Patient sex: M
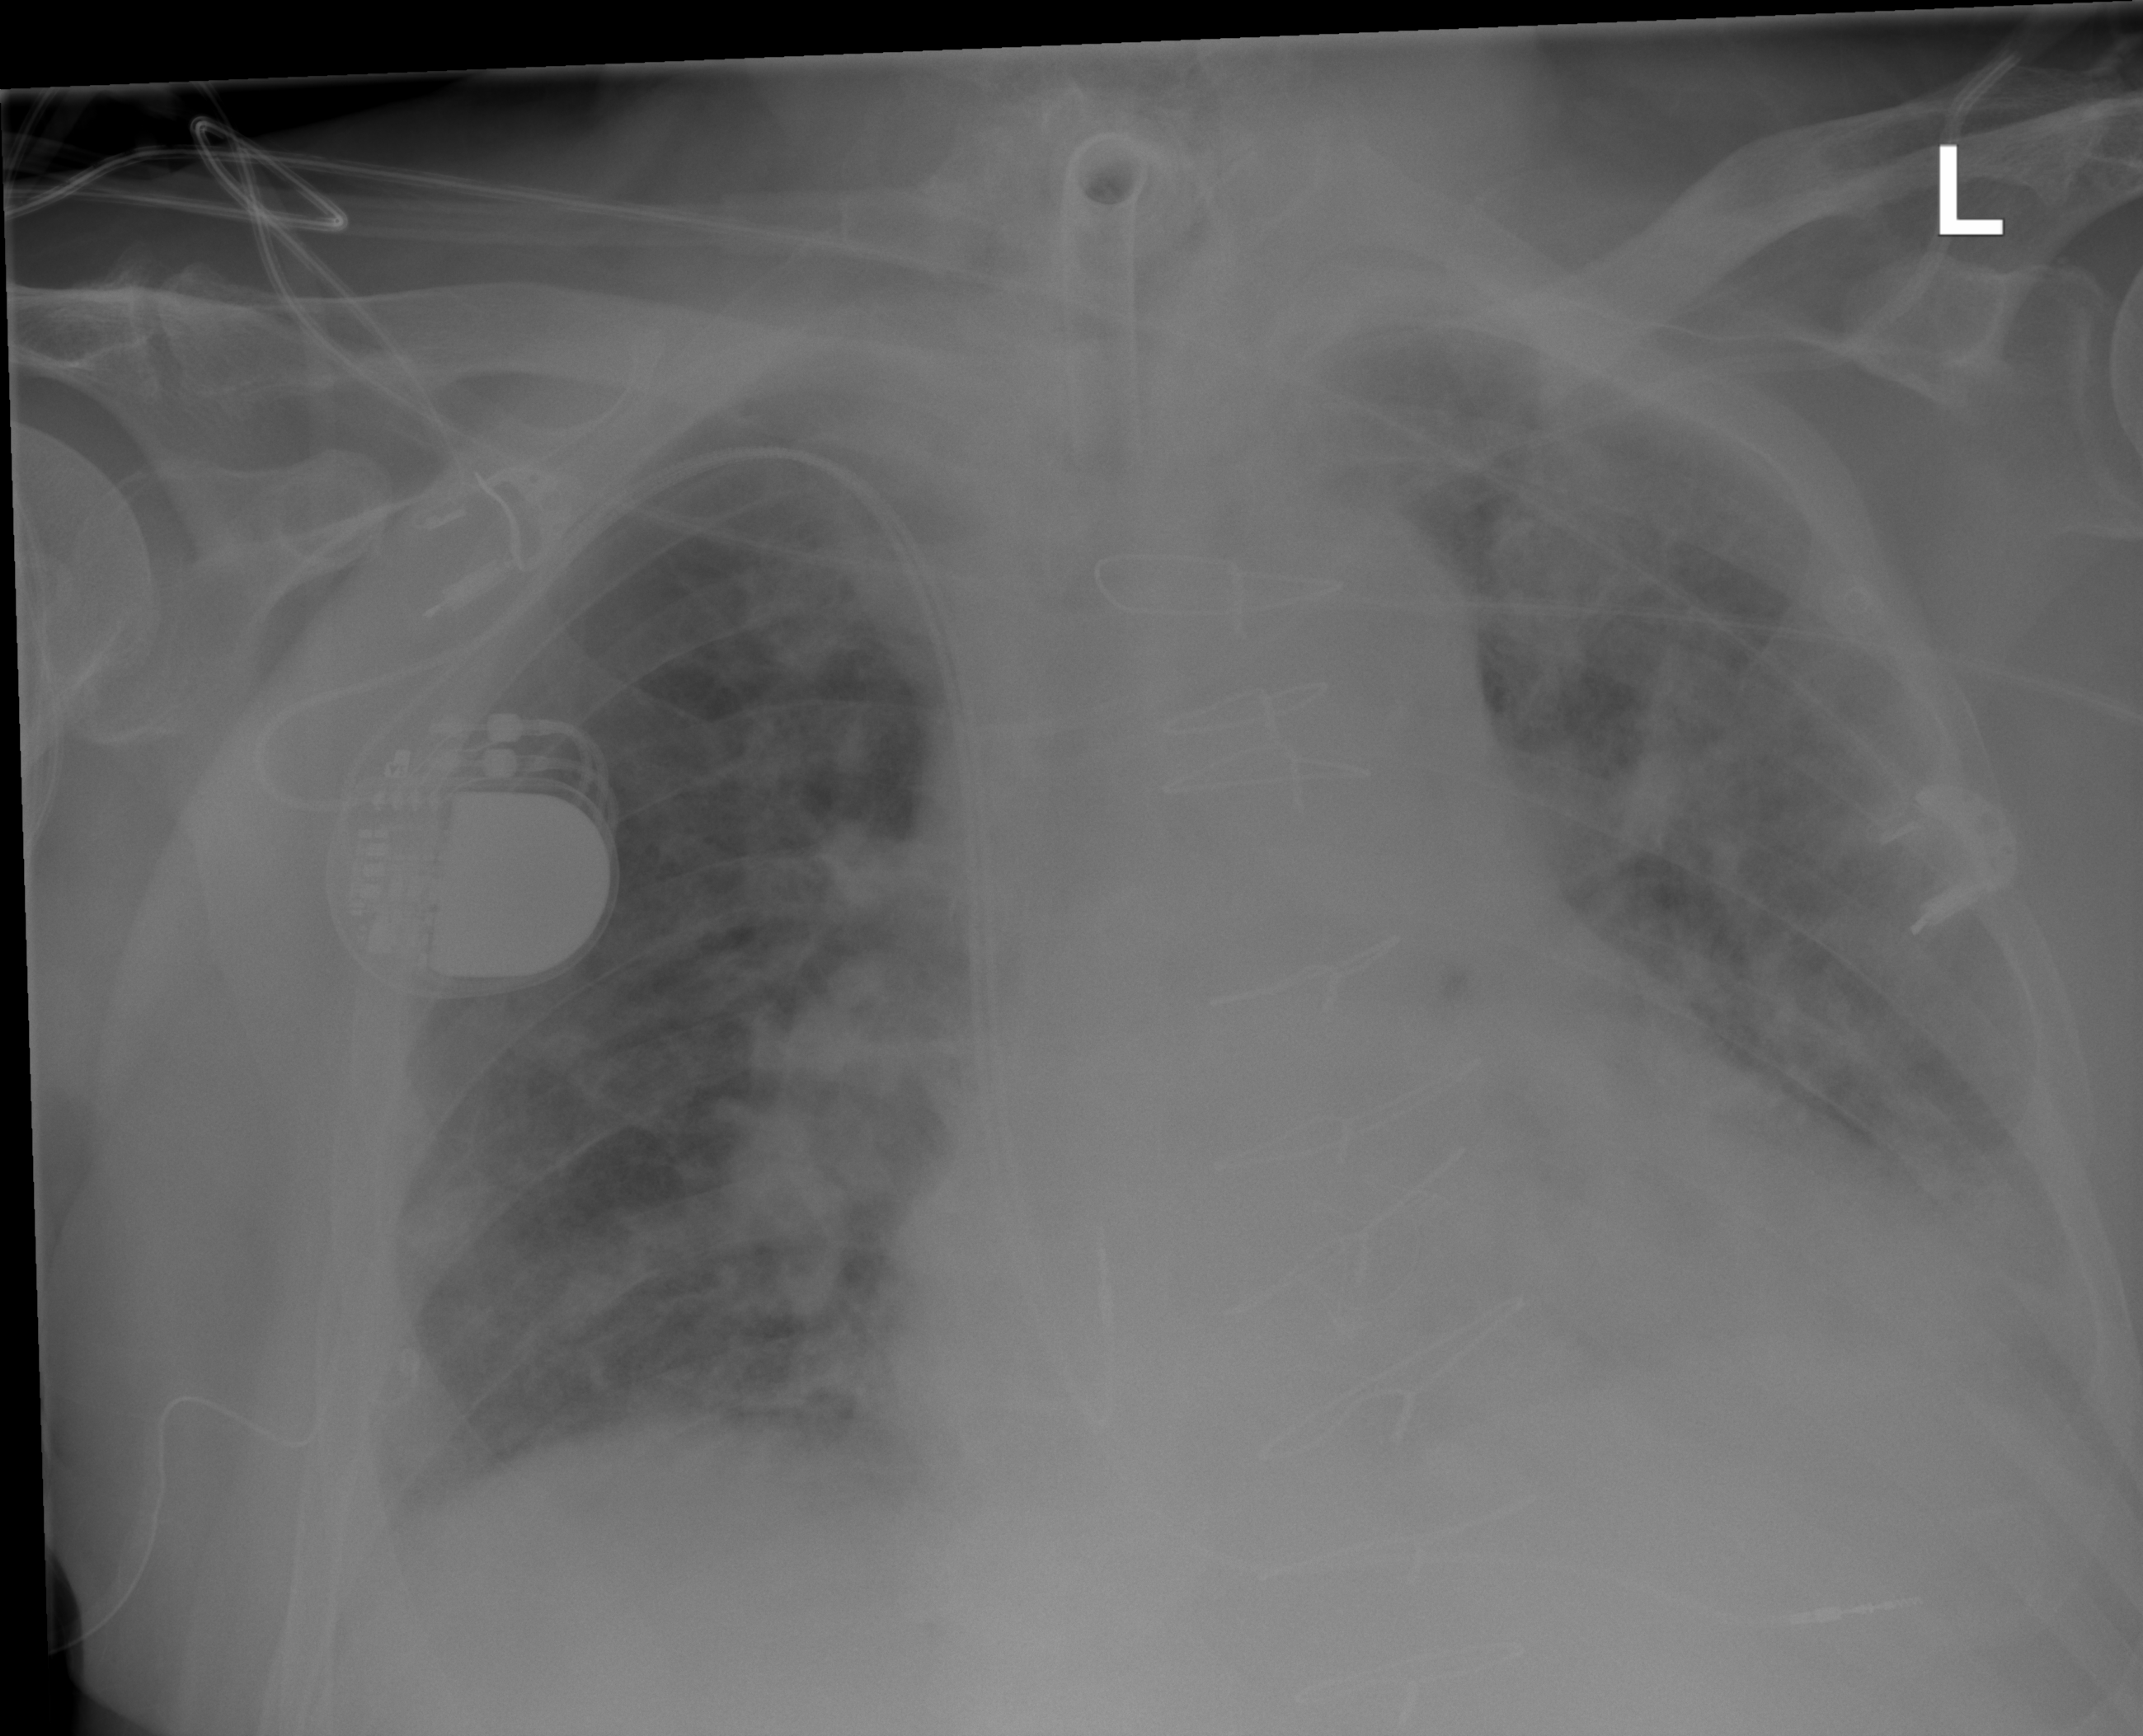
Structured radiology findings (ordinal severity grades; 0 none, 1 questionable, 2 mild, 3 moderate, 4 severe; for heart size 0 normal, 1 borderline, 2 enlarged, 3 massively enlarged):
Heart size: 2
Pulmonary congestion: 2
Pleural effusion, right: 0
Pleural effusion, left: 2
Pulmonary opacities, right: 2
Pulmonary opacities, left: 2
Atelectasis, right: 2
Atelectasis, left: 2